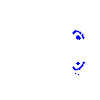
Particle: kaon